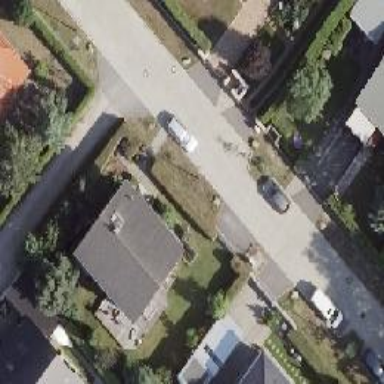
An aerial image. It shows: Traffic calming feature called choker.